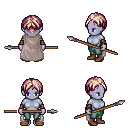
a pixel art fantasy rpg character, female body template, dark elf, purple skin, gray cape, teal pants, white blonde parted hairstyle, leather bracers, brown shoes, spear, four views (front, back, left, right), 2x2 character sprite sheet, small pixel art, hard edges, no anti-aliasing